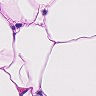
Metastatic tissue present: no